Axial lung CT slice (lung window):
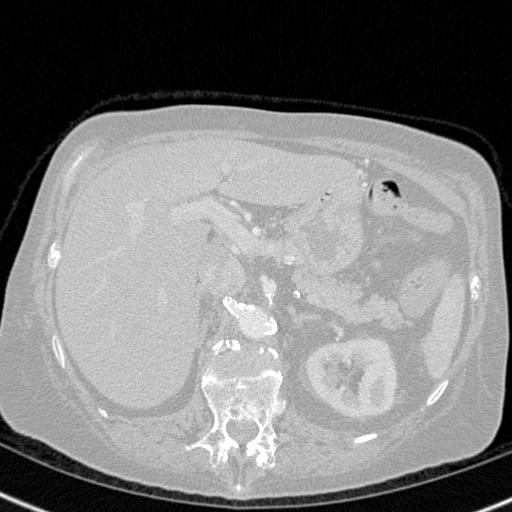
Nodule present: no